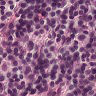
Metastatic tissue present: no